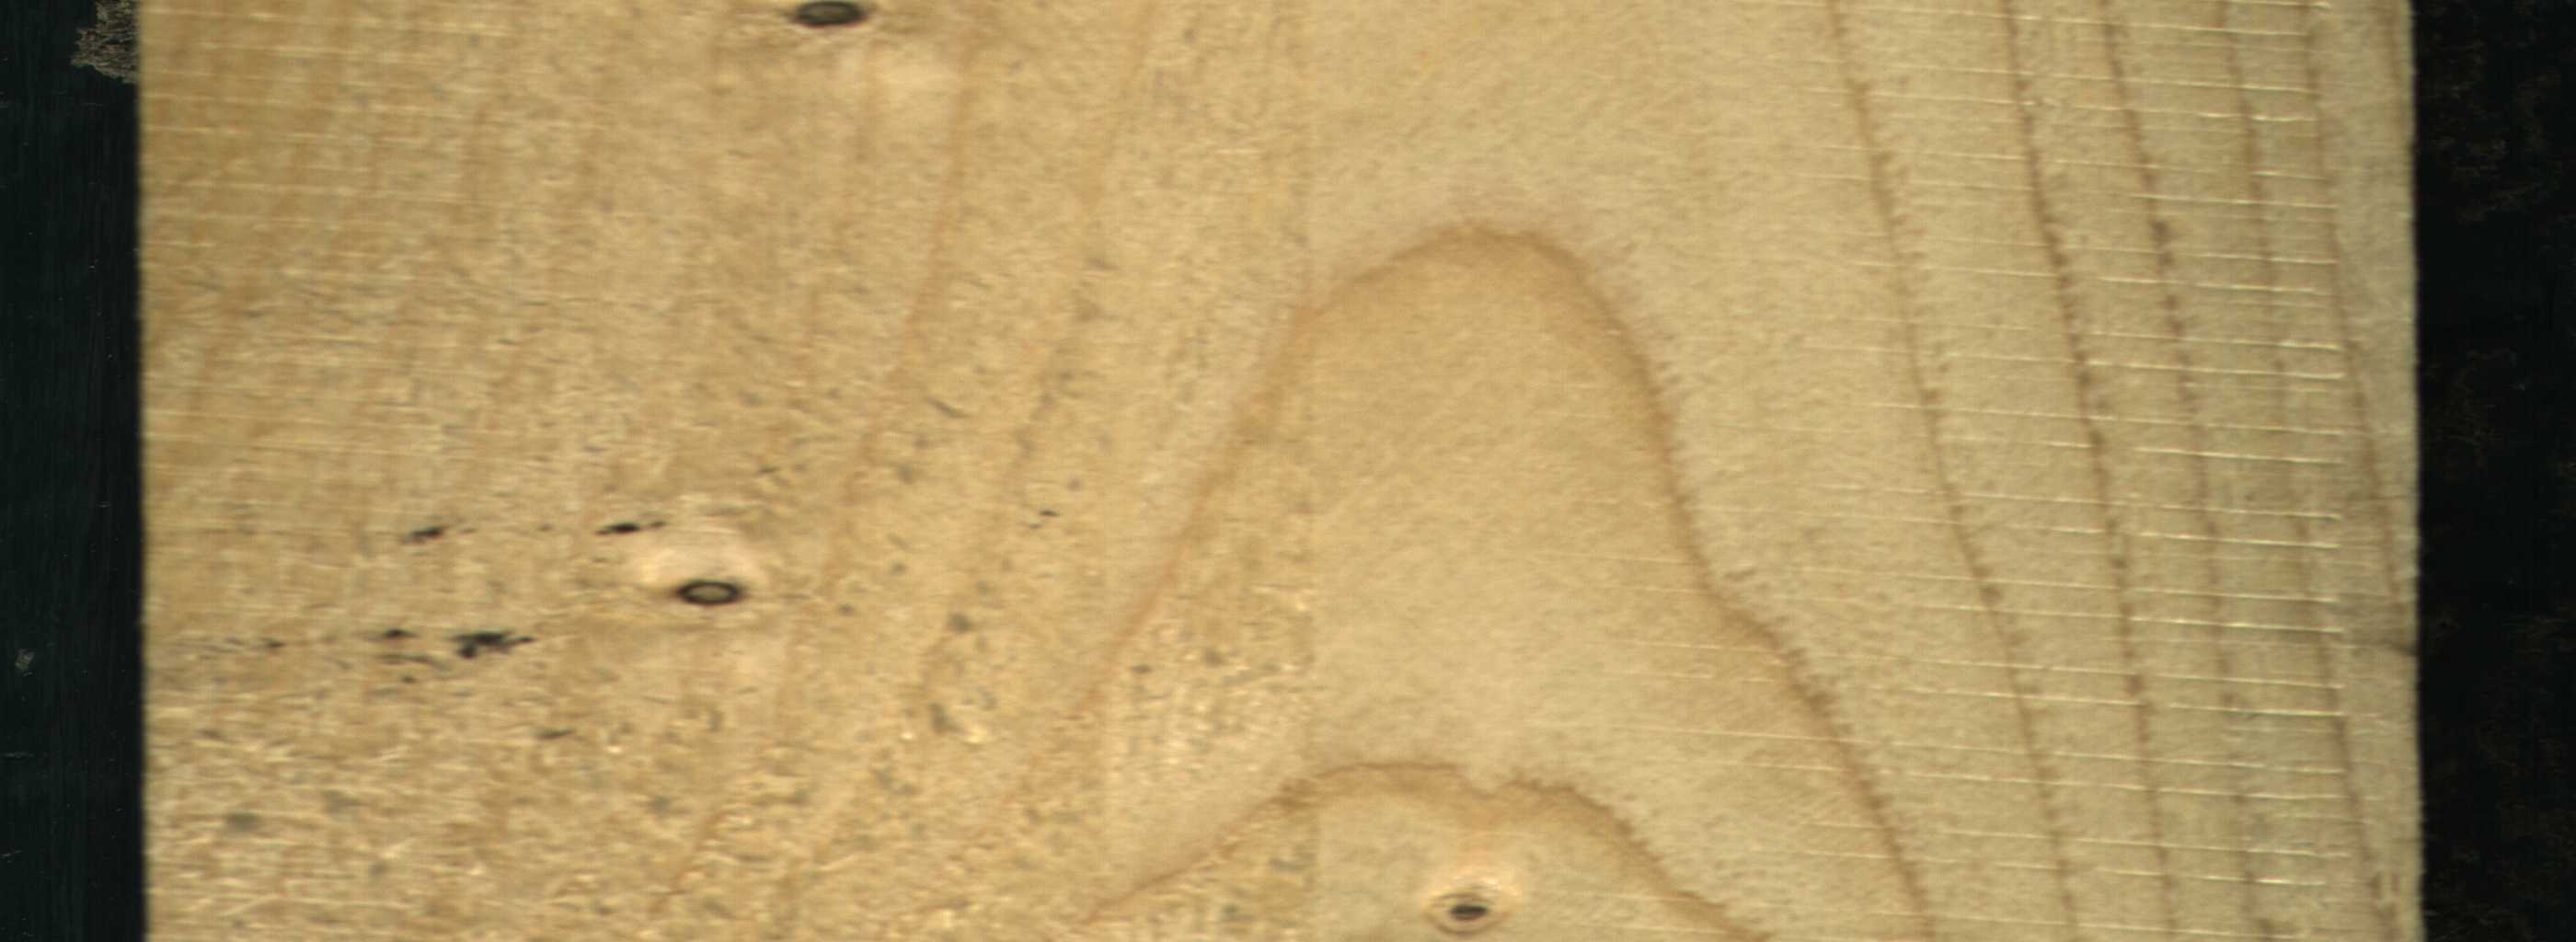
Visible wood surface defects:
Dead_Knot
Dead_Knot
Dead_Knot
Live_Knot